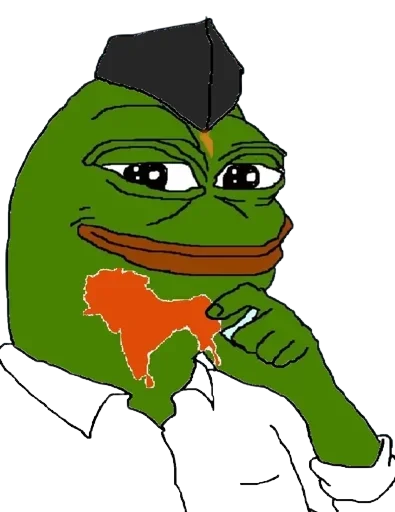
Label: 5_Pepe